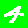
Digit: 4